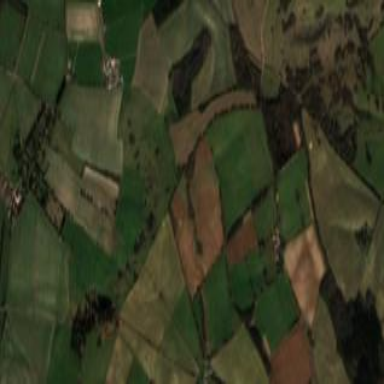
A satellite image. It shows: Nature reserve with chalk downland grassland.